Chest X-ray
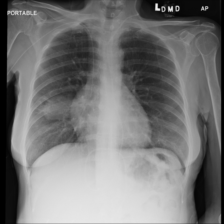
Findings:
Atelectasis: negative
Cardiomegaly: negative
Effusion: negative
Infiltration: negative
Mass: negative
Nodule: negative
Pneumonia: negative
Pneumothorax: negative
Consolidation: negative
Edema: negative
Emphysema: negative
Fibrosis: negative
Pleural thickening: negative
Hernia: negative